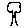
Label: tree